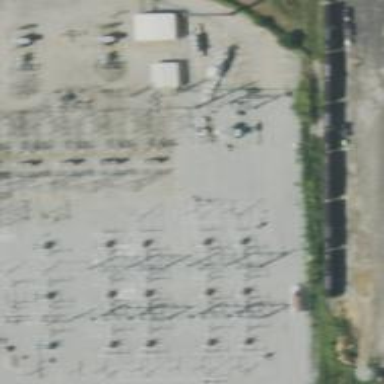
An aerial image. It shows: Switch used for power control.